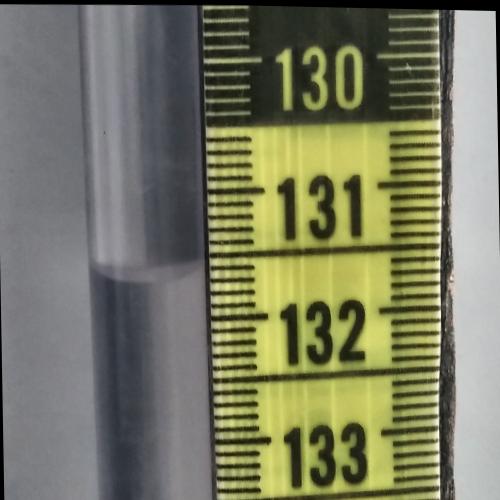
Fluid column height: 131.6 cm